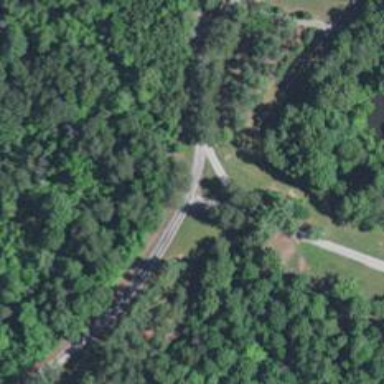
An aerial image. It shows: Driveway leading to service road.